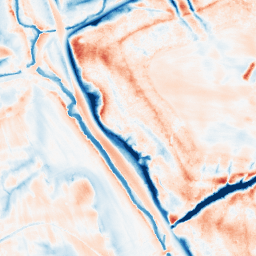
Category: edge_preserving
Decomposition family: guided
Decomposition parameters: radius: 8
eps: 0.1
Upsampling method: regularized
Upsampling parameters: scale: 4
lambda_reg: 0.001
Upsampling scale: 4